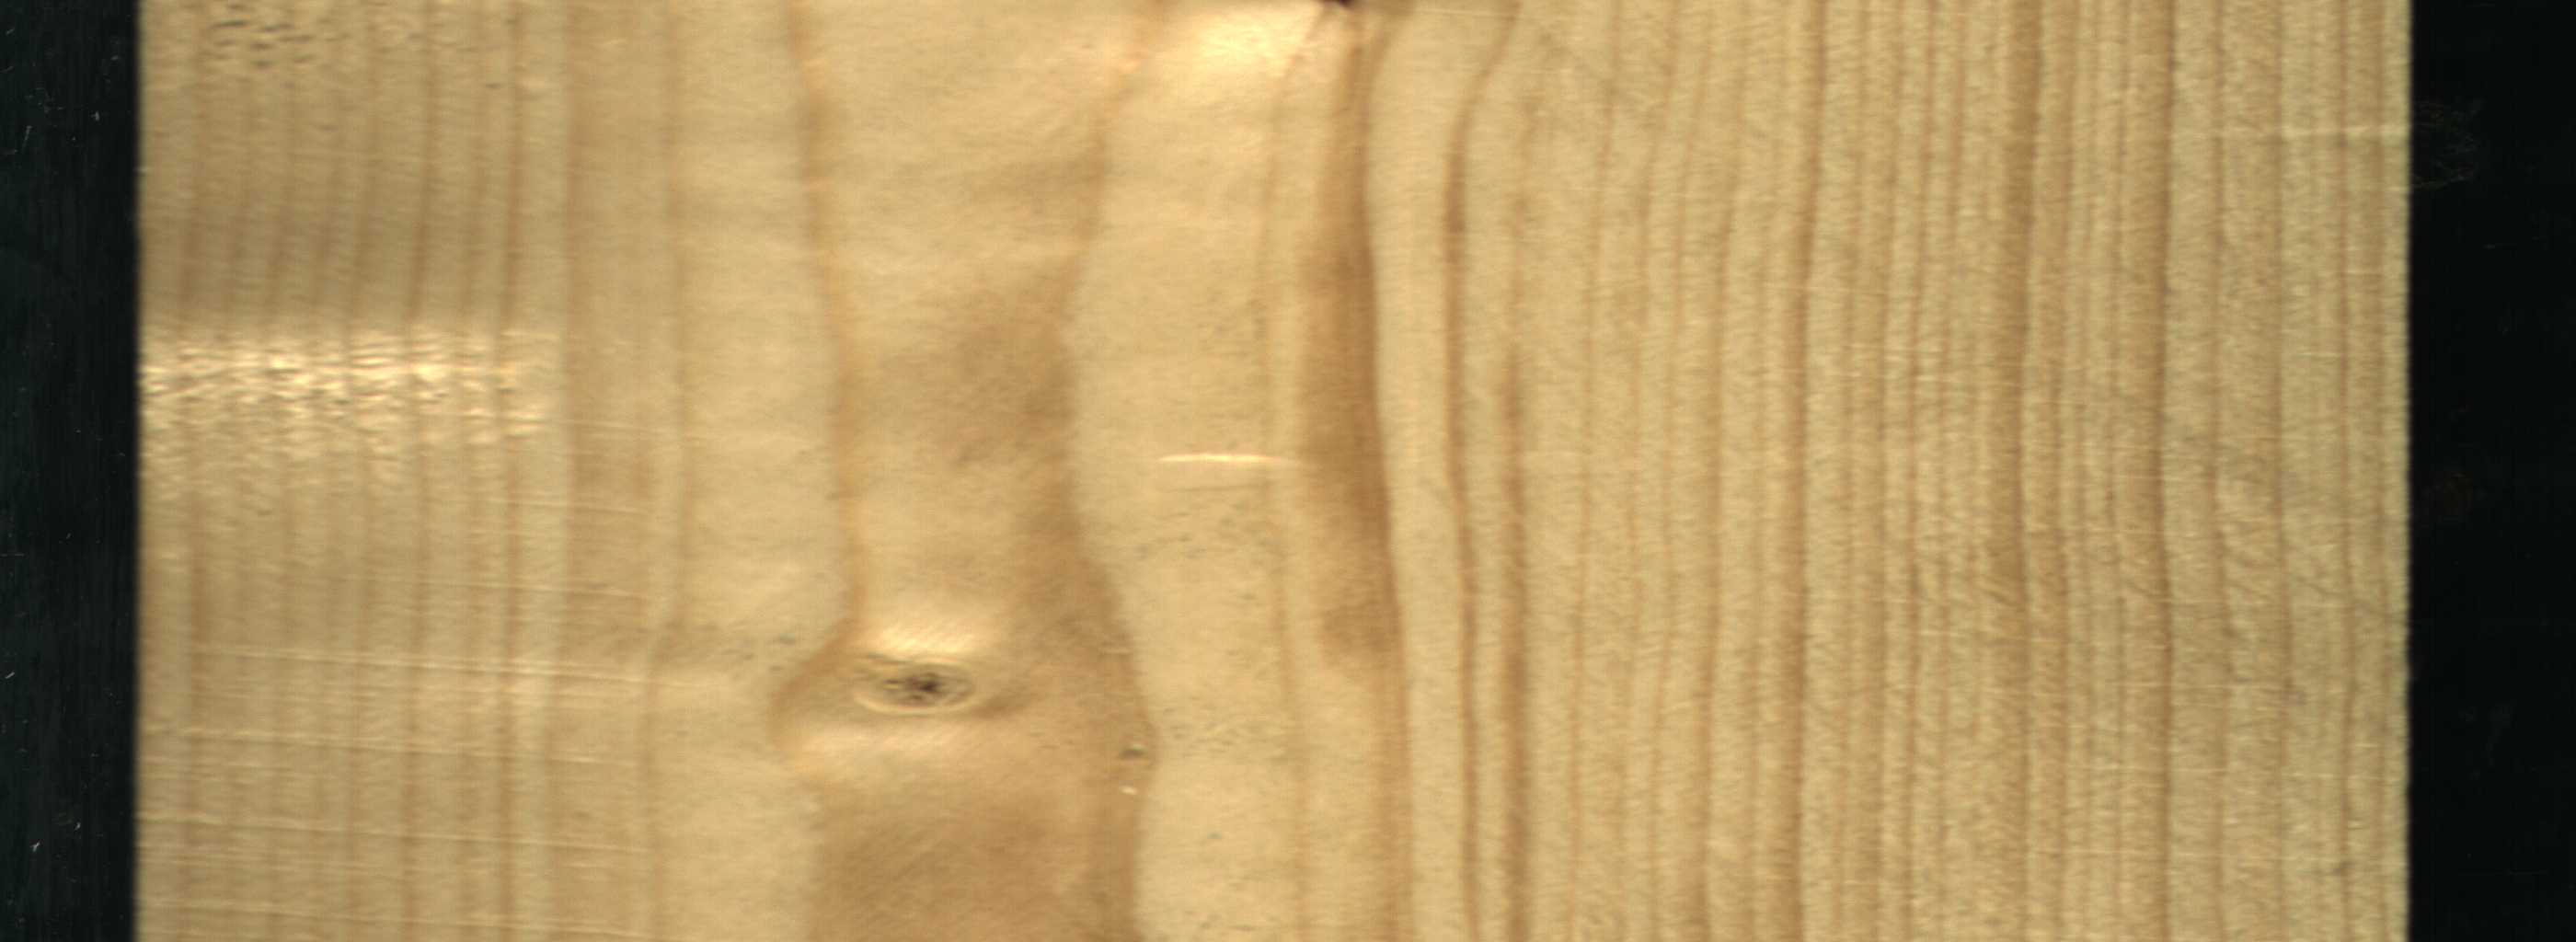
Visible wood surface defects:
Live_Knot